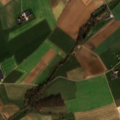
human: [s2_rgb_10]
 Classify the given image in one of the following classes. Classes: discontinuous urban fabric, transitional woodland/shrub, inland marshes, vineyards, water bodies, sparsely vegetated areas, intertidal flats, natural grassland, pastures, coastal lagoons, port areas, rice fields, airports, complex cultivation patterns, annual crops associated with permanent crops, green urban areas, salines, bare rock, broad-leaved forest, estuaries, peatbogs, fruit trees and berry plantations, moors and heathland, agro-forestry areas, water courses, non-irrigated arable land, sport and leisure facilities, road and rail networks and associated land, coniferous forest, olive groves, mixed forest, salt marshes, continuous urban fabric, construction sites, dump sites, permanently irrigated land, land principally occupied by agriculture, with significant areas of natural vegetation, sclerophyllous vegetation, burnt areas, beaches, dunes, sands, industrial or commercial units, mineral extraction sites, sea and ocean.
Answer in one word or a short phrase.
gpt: discontinuous urban fabric, non-irrigated arable land, pastures, complex cultivation patterns